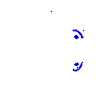
Particle: kaon